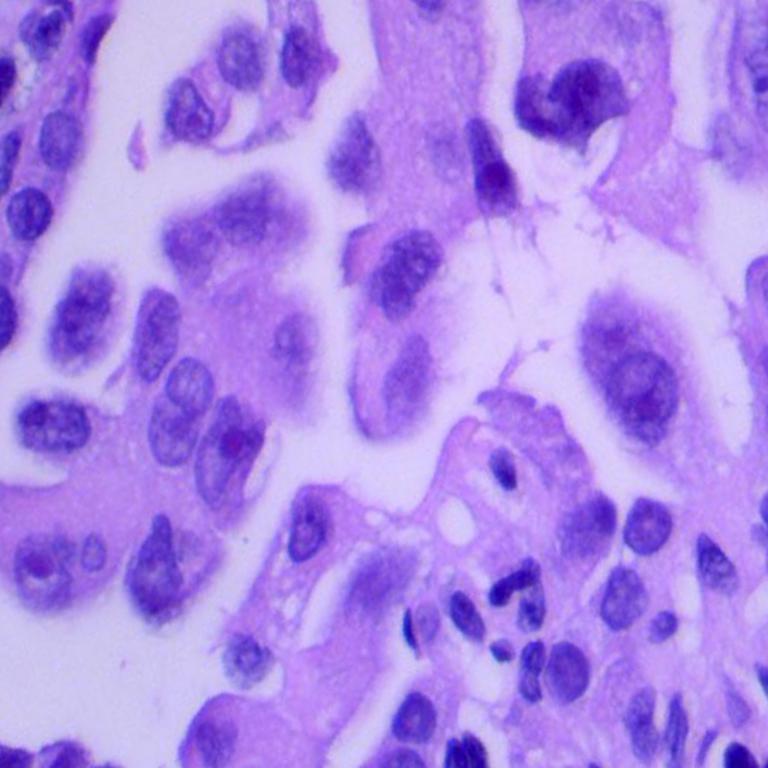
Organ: lung
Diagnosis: adenocarcinomas